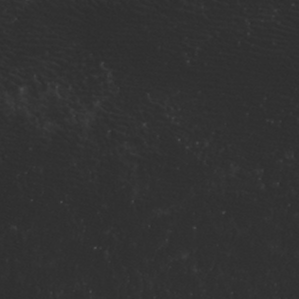
Label: non_frost